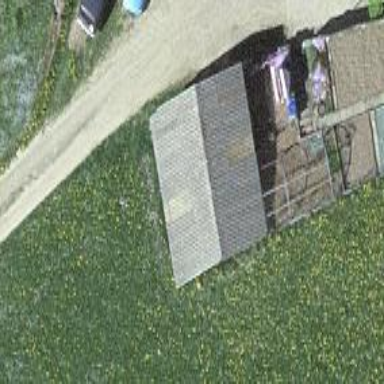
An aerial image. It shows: Shed building.